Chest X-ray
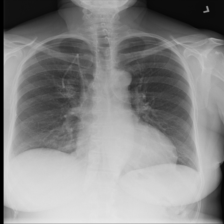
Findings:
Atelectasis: negative
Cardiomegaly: positive
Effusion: negative
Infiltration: negative
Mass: negative
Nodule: negative
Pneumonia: negative
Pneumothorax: negative
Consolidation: negative
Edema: negative
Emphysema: negative
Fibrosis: negative
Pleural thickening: negative
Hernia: negative